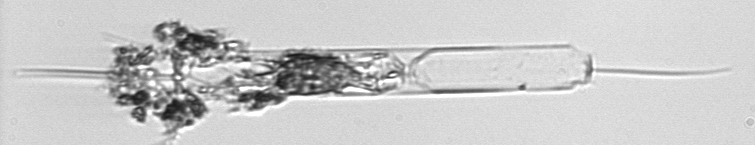
Label: Ditylum_brightwellii